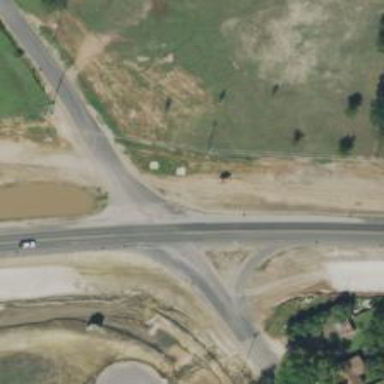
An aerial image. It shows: Stop road.